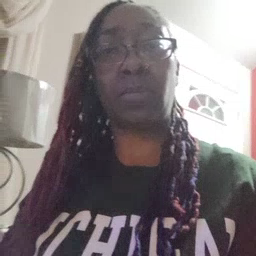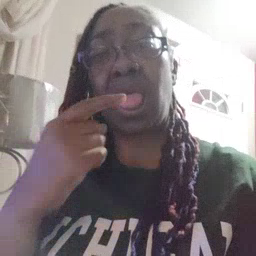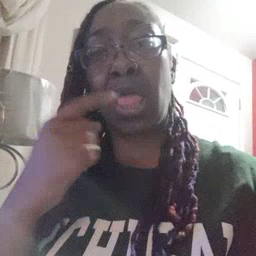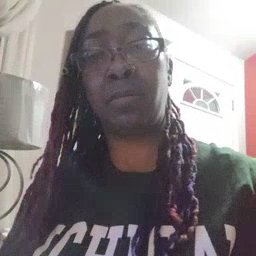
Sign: tongue